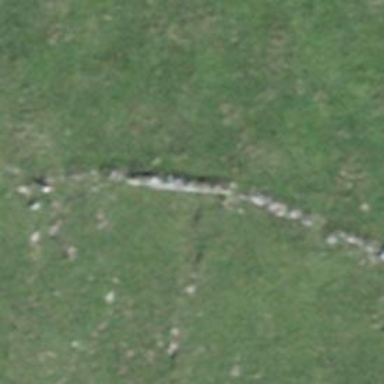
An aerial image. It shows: Wall made of dry stone.